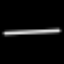
Label: line